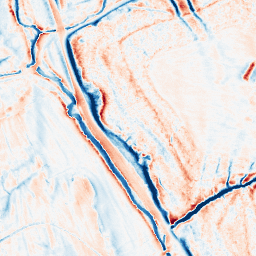
Category: classical
Decomposition family: gaussian_anisotropic
Decomposition parameters: sigma_x: 5
sigma_y: 2
Upsampling method: regularized
Upsampling parameters: scale: 2
lambda_reg: 0.01
Upsampling scale: 2